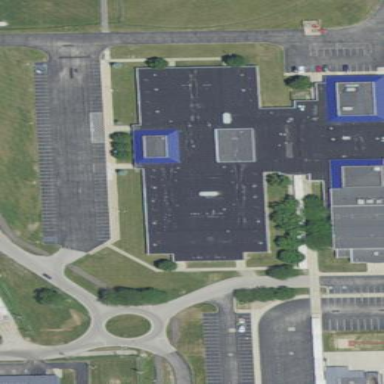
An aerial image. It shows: School building with school amenities.